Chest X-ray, PA view. Patient: 30 years old, sex F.
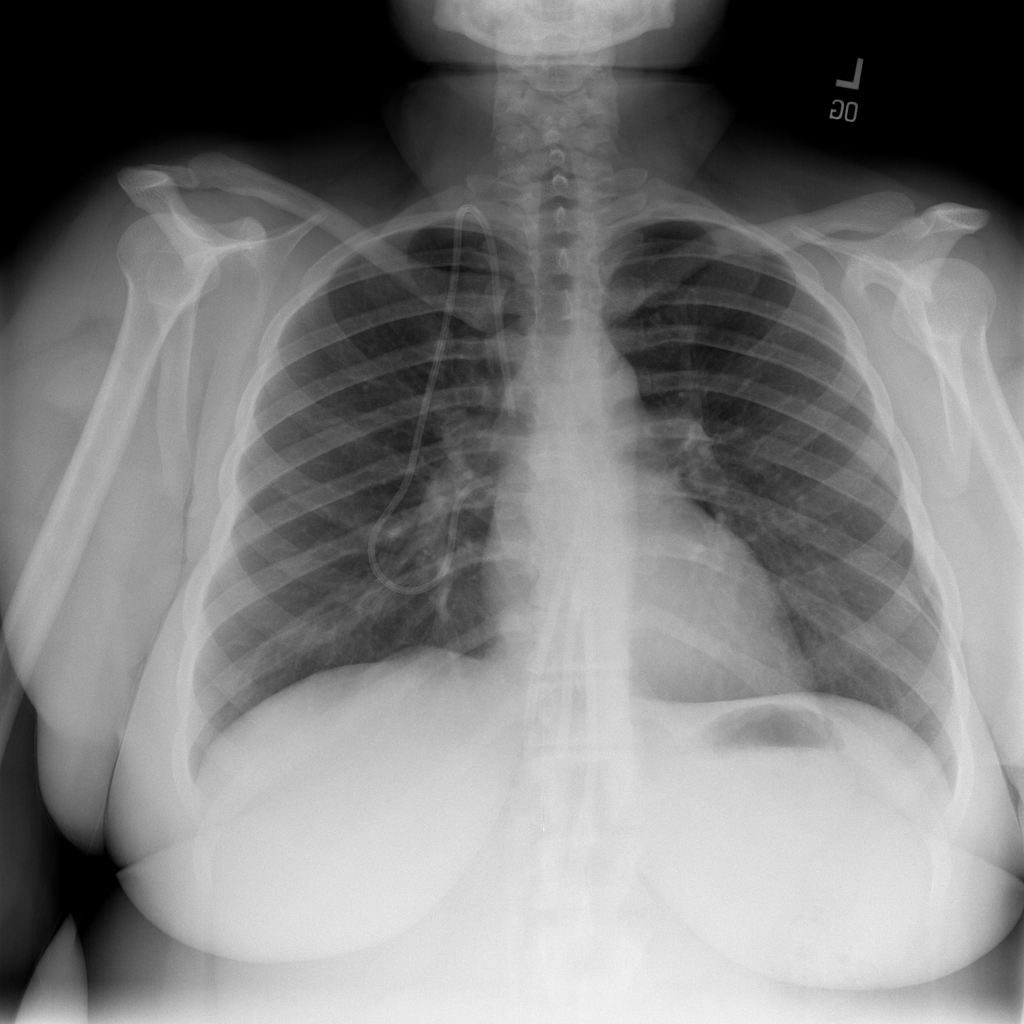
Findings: Edema, Infiltration